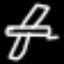
Label: airplane